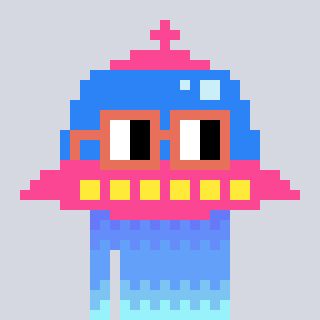
a pixel art character with square orange glasses, a ufo-shaped head and a bluegrey-colored body on a cool background